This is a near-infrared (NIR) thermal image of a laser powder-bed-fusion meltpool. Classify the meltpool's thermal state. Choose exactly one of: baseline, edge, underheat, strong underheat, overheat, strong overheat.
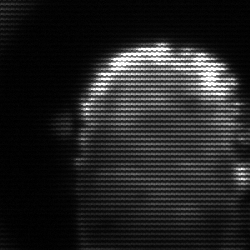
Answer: baseline